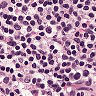
Metastatic tissue present: no